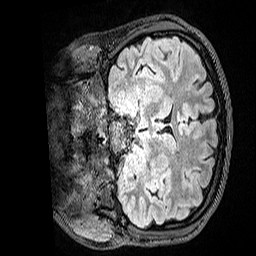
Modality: FLAIR
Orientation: coronal
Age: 22
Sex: female
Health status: healthy
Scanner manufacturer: siemens
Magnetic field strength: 3 T
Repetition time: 5 s
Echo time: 0.388 s